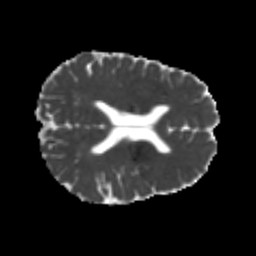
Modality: MD
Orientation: axial
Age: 22
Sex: male
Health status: healthy
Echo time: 0.074 s